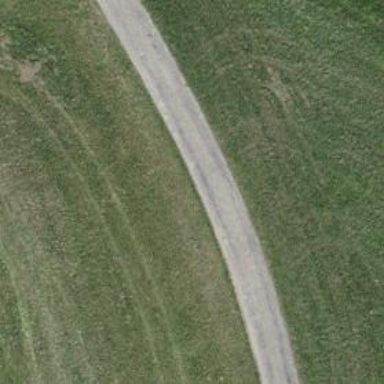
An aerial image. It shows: Track with grade1 tracktype.